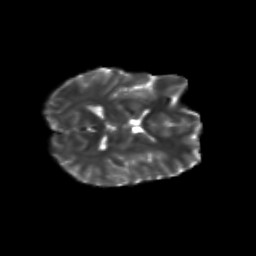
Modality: T2w
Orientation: axial
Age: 24
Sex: male
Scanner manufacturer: siemens
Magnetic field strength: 3 T
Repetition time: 3.5 s
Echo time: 0.113 s